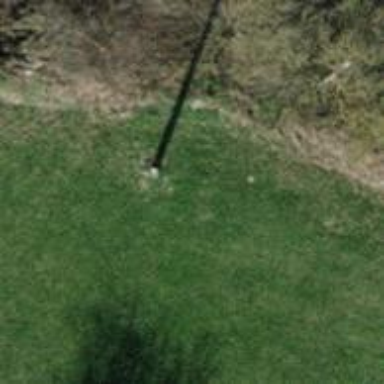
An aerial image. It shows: Power pole.